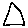
Label: triangle